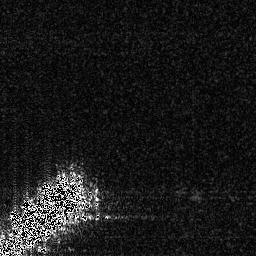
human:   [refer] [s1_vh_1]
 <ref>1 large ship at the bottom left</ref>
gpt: <box>[[1, 66, 33, 87, 0]]</box>